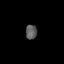
Tissue: lung
Cell type: Epithelial cells
Senescence score: 0.5529
Nuclear area (px): 163
Mean DAPI intensity: 90.767